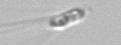
Label: Chaetoceros_subtilis